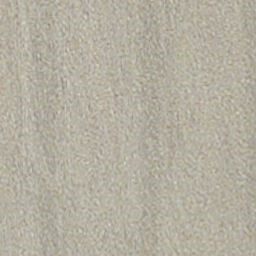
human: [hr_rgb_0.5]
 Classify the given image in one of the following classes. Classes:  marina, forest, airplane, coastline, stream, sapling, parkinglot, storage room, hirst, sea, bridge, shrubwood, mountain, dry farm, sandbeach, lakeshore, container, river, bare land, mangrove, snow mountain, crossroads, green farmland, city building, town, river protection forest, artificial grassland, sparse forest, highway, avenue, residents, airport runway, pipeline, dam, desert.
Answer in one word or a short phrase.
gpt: dry farm